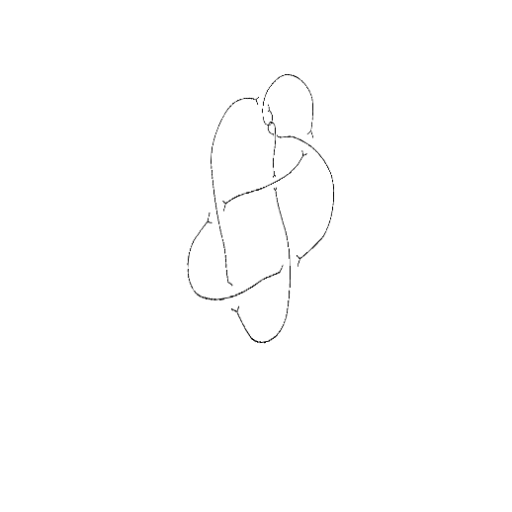
Crossing number: 9